Question:
In this edittext I use, text written on it starts too left. How can I make it so it is moved more to the right? And... what is that black cursor at the left? It disappears for some reason if I set gravity to the center. Thanks a lot
'''
<EditText
android:layout_width="300dp"
android:layout_height="40dp"
android:id="@+id/editText"
android:layout_alignParentTop="true"
android:layout_centerHorizontal="true"
android:layout_marginTop="60dp"
android:hint="@string/hint_1"
android:background="@drawable/shape" />
'''
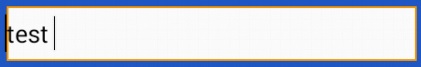
Answer: If you want to move right then you can use
'''
android:paddingLeft="10dp"
'''